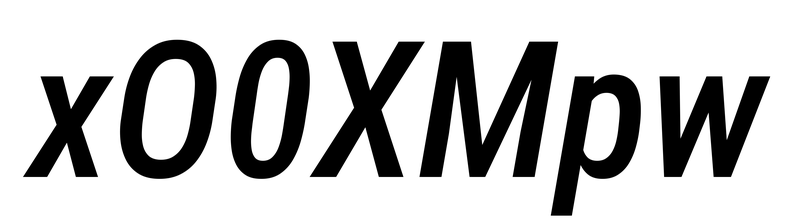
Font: Roboto-Italic_Condensed_Medium_Italic